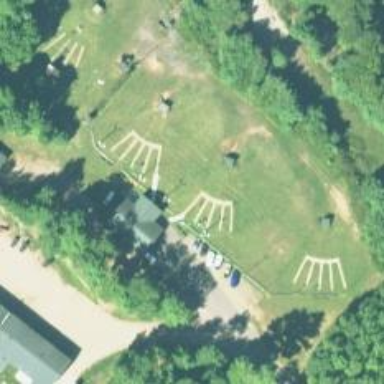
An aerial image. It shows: Shooting range for the sport of shooting.